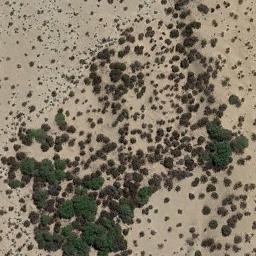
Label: chaparral